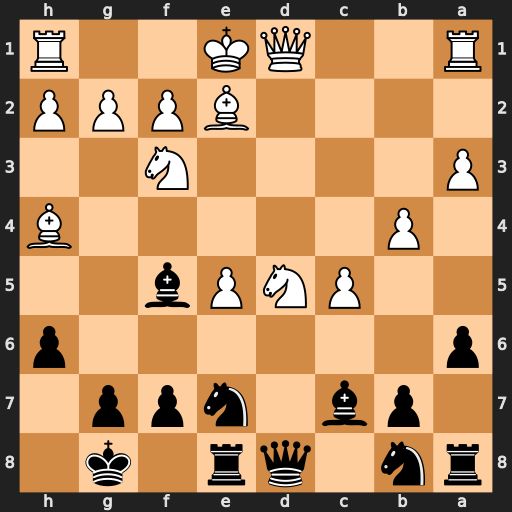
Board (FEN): rn1qr1k1/1pb1npp1/p6p/2PNPb2/1P5B/P4N2/4BPPP/R2QK2R
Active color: b
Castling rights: KQ
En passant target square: -
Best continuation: Qxd5 Bxe7 Qxd1+ Rxd1 Rxe7